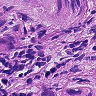
Metastatic tissue present: yes